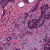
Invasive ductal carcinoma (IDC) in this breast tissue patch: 1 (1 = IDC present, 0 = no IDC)